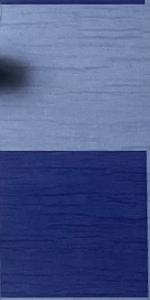
Label: Empty